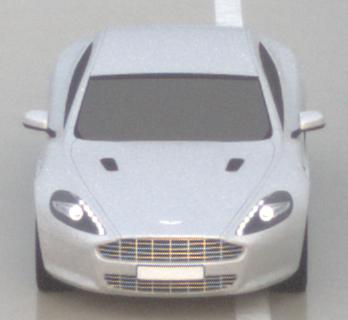
Make: Aston Martin
Model: Rapide
Detailed model: Rapide
Model produced from: 2010/03
Model produced until: 2013/07
Doors: 5
Color: white
Road condition: wet road
Daytime: sunrise or sunset
Contrast: low contrast